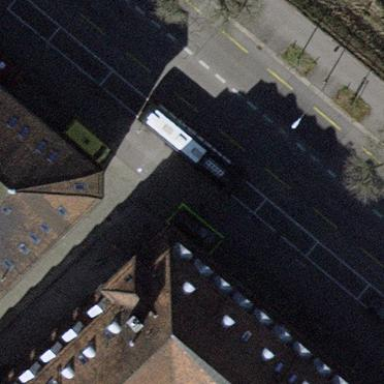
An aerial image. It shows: Parking lane for vehicles.